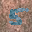
Label: 5